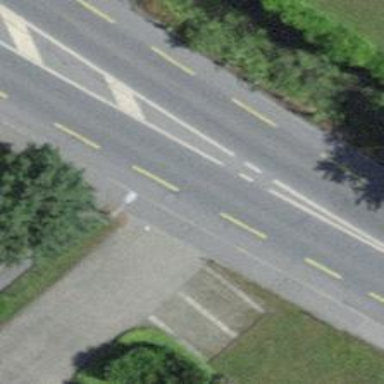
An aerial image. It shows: Secondary road with asphalt surface and designated cycle lane.